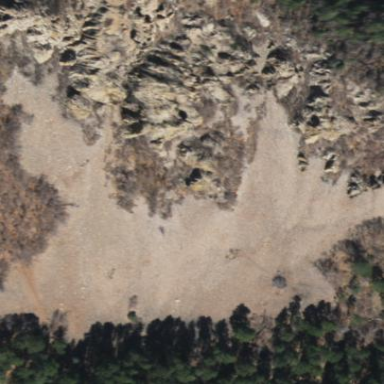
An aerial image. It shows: Scree landscape.